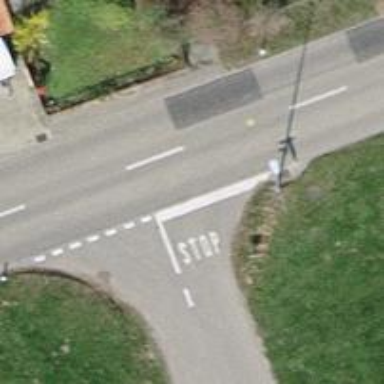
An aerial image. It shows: Road with stop sign.